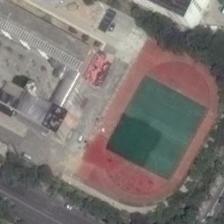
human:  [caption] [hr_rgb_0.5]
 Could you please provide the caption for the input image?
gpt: a playground is surrounded by some green trees and buildings .

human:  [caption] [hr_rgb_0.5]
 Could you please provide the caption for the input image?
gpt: the playground is at the street corner with lush plants surrounded .

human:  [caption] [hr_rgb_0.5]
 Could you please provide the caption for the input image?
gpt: a playground next to a crossroads is surrounded by buildings and green trees .

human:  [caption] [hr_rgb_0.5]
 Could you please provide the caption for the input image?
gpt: a playground is surrounded by some green trees and a large building .

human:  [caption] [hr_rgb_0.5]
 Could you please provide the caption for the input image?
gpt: a playground next to a crossroads is surrounded by buildings and green trees .